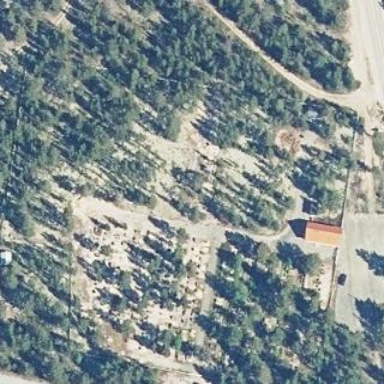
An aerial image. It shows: Cemetery.